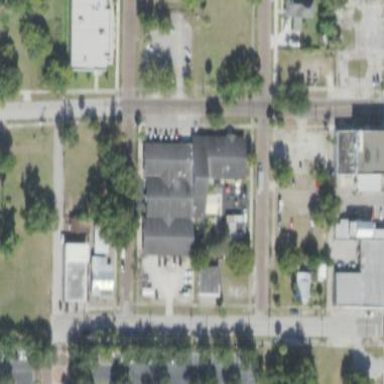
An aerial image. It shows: Nursing home building.